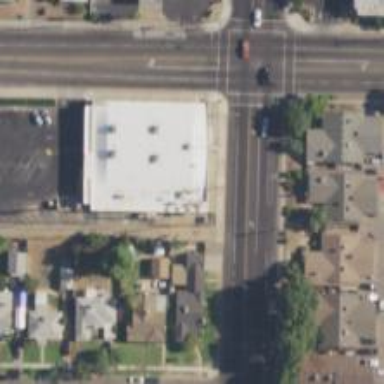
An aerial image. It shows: Alley classified as service road.